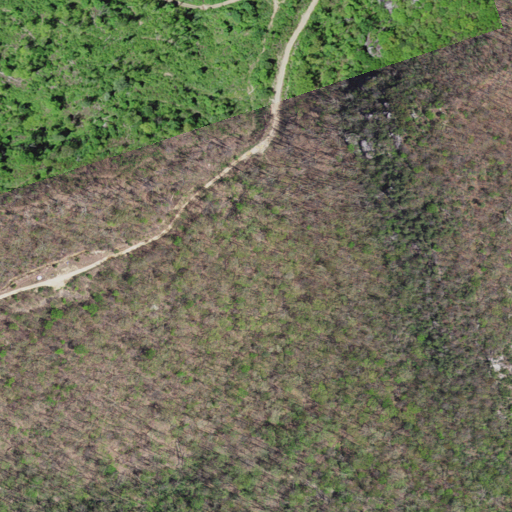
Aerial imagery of gap in Kentucky named Skegg Gap containing deciduous forest, mixed forest, and shrub